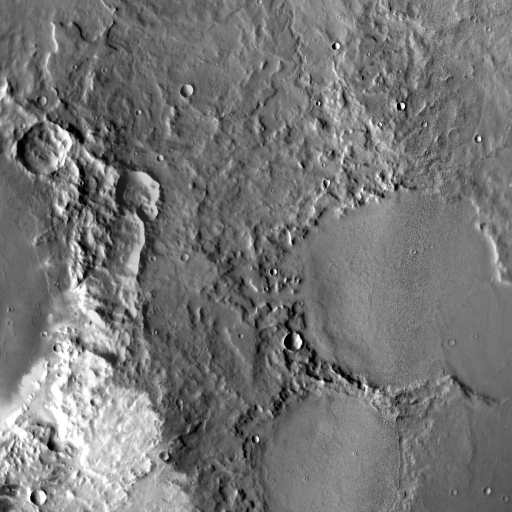
Crater classes present: Background, Other, Buried